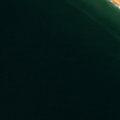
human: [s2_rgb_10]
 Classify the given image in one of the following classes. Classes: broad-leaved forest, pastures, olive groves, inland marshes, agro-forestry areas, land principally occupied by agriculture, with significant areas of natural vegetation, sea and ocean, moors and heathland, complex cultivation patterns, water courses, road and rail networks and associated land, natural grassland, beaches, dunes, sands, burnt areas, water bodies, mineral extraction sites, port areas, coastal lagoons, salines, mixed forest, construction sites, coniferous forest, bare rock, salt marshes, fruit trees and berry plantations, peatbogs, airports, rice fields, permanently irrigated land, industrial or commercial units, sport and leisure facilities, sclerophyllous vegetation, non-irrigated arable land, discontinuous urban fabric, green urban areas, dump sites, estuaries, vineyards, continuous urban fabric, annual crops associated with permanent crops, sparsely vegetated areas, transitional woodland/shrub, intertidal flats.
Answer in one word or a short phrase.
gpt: beaches, dunes, sands, sea and ocean